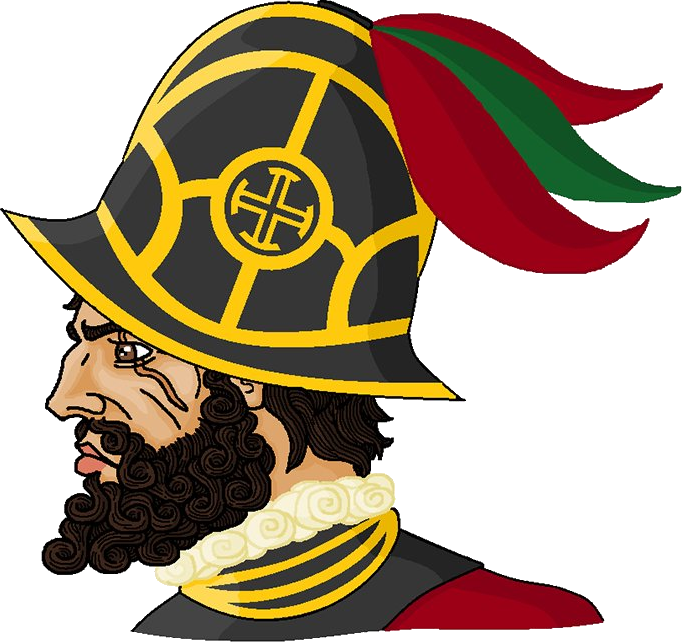
Label: 4_Yes_Chad